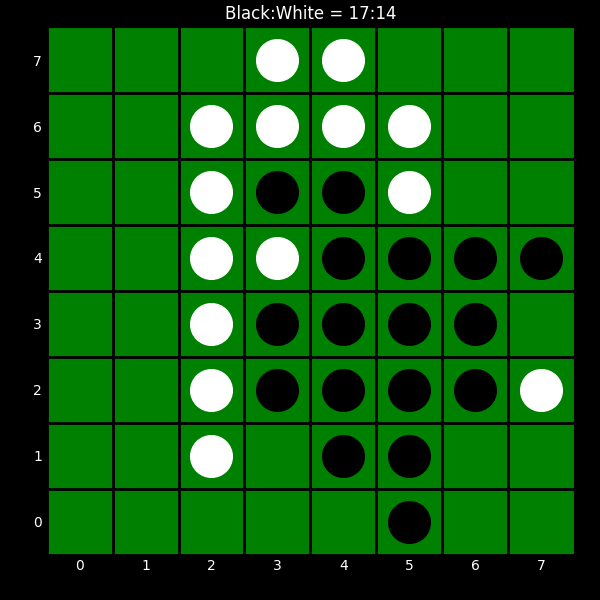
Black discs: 17
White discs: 14